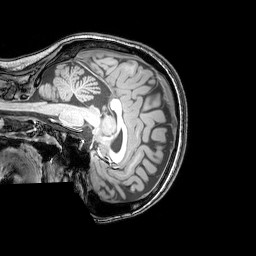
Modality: T1w
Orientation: sagittal
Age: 23
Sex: female
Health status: healthy
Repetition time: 0.081 s
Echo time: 0.037 s